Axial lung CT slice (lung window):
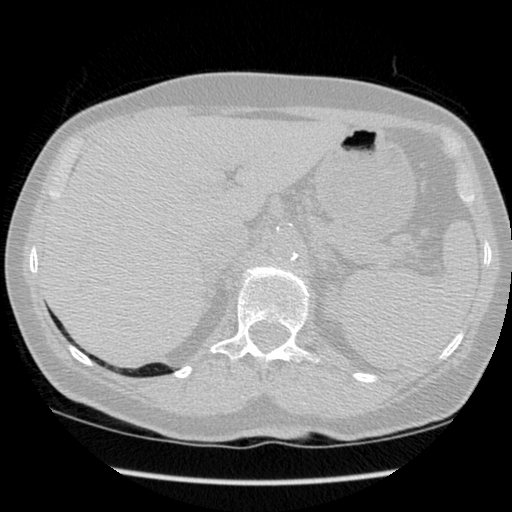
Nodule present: no